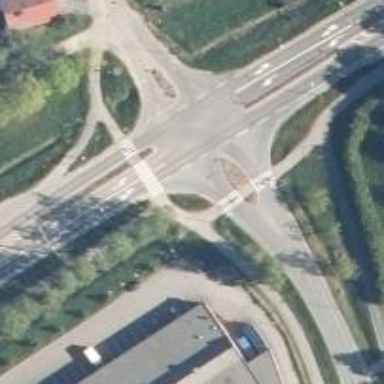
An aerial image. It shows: Asphalt cycleway with uncontrolled zebra crossing. There is crossing island as well.